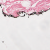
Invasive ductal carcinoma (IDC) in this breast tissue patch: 0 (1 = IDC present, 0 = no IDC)